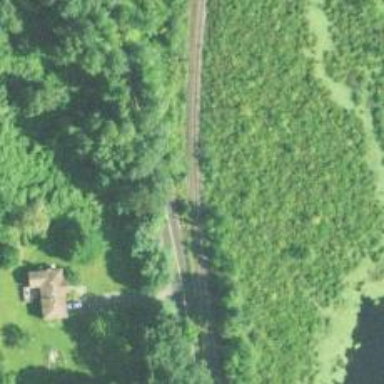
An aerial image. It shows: Railway track.